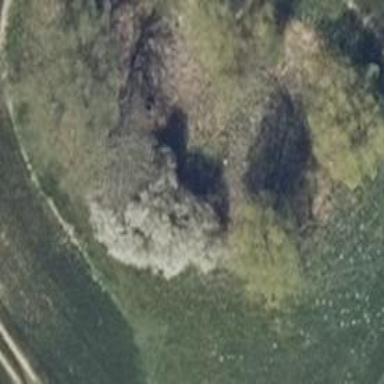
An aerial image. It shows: Patch of scrub vegetation.